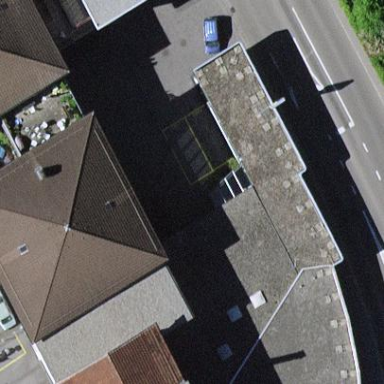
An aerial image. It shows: View of roof of building.